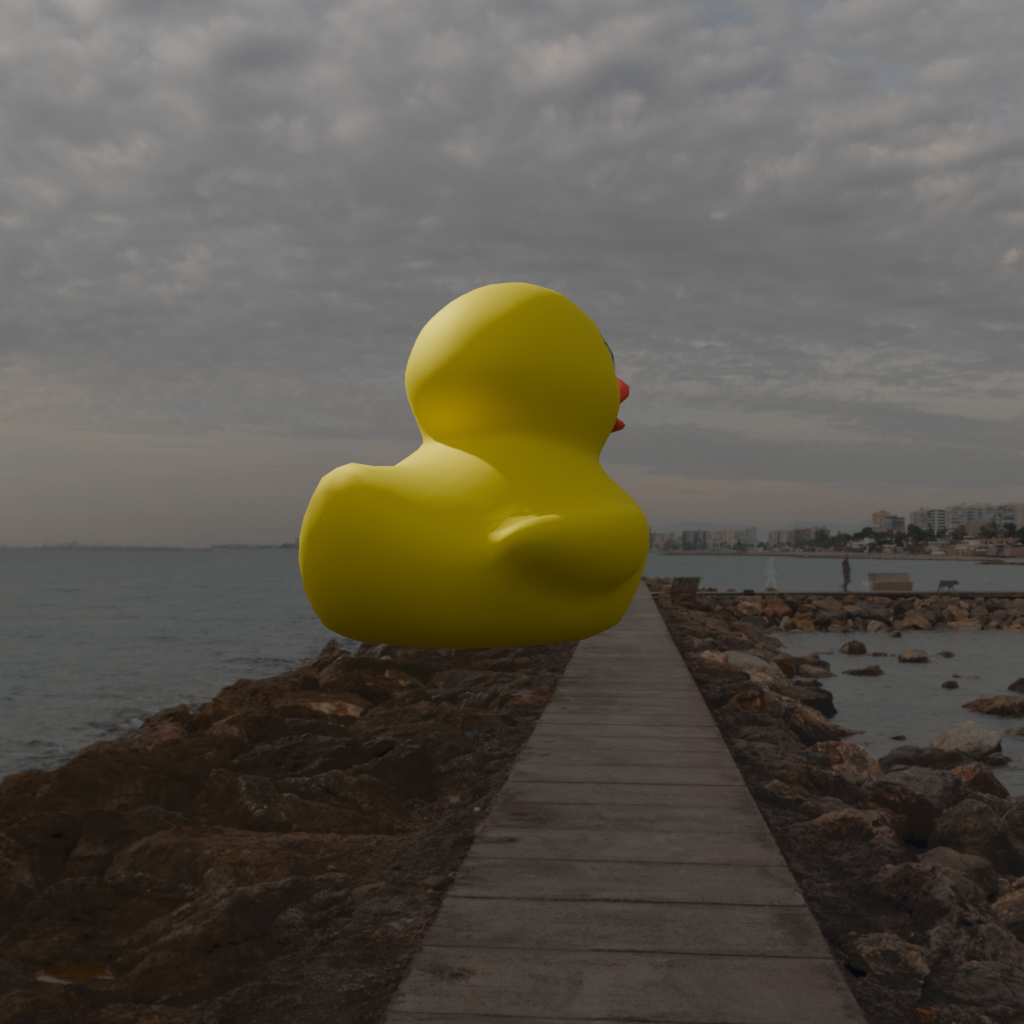
an image of a yellow rubber duck seen from <back_right> in a rocky pier extending into calm sea with a dramatic cloudy sky at sunset.